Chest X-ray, PA view. Patient: 25 years old, sex M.
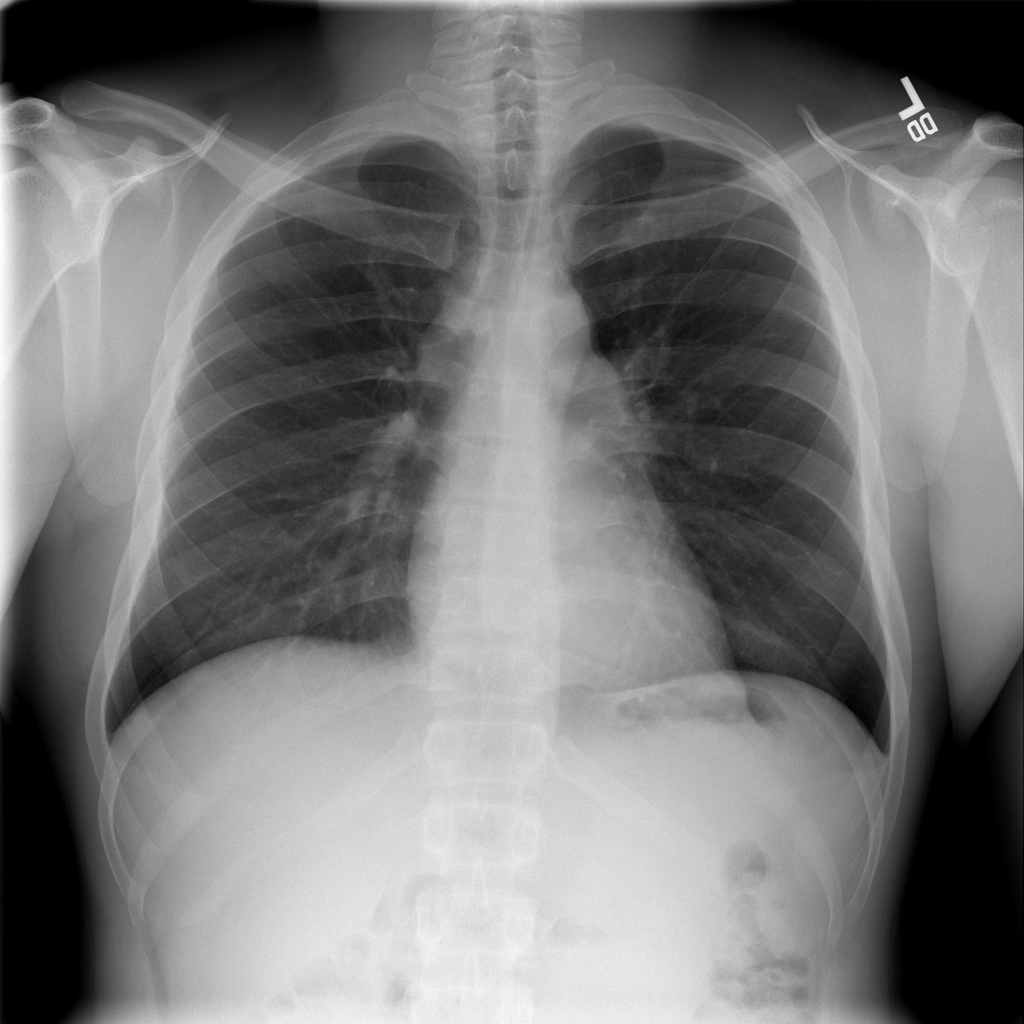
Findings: No Finding